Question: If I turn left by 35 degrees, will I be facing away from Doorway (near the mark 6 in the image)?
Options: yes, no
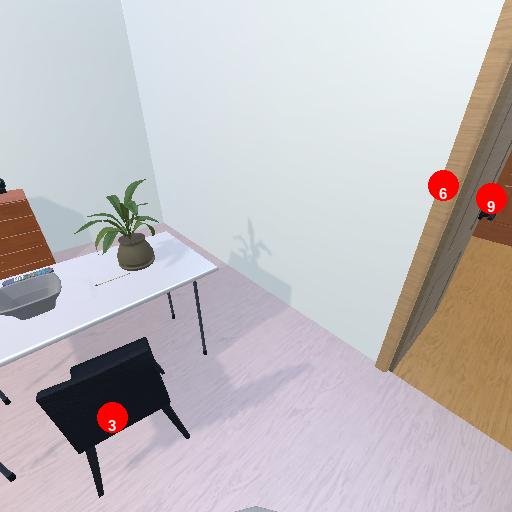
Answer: yes